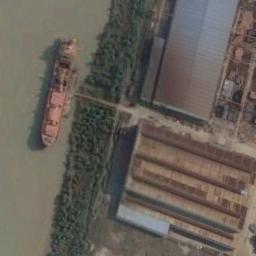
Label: ship